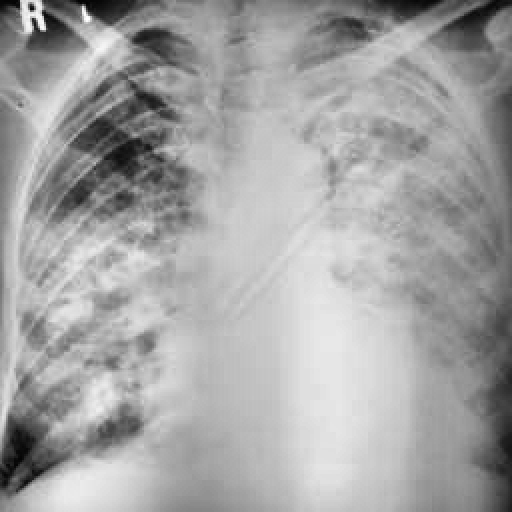
Finding: TUBERCULOSIS